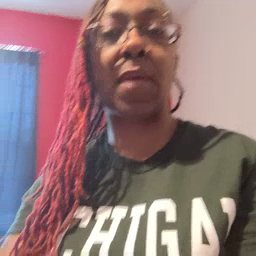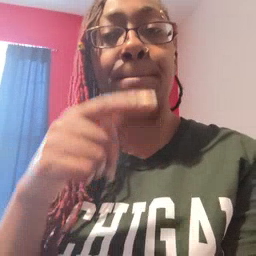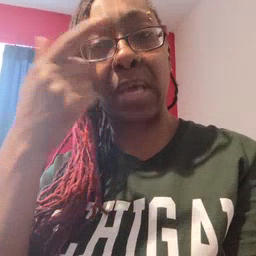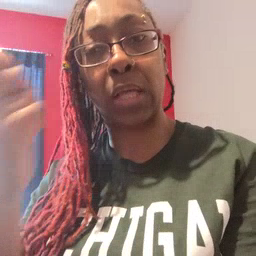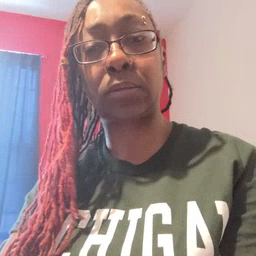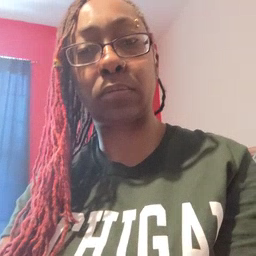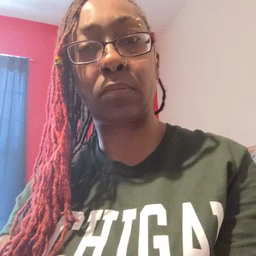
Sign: because